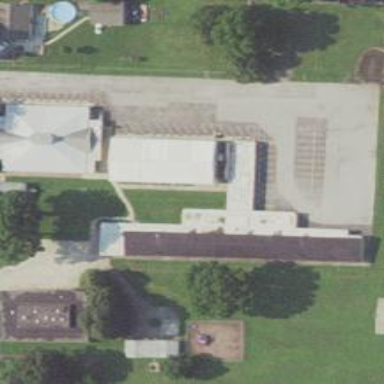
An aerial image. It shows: School.